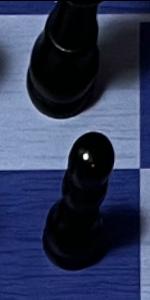
Label: Pawn_Black